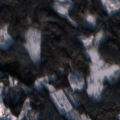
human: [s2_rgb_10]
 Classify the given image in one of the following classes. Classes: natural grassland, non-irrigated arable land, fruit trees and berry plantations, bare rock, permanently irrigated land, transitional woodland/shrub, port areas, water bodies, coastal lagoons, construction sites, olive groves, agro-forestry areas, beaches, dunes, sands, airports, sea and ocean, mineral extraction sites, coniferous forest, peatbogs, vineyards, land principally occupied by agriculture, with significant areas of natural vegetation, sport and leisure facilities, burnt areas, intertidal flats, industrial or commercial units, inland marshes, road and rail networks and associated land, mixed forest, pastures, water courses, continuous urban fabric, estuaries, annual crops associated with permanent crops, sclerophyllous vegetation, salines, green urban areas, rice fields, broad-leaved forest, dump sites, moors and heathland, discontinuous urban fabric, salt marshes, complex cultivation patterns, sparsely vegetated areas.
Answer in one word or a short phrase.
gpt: broad-leaved forest, coniferous forest, mixed forest, transitional woodland/shrub